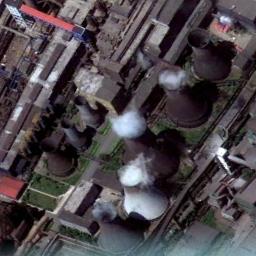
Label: thermal_power_station